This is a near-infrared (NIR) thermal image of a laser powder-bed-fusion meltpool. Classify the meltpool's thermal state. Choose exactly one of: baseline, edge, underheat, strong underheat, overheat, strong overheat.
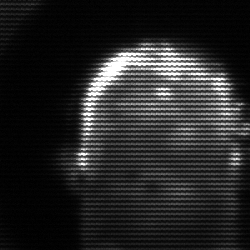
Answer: baseline